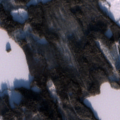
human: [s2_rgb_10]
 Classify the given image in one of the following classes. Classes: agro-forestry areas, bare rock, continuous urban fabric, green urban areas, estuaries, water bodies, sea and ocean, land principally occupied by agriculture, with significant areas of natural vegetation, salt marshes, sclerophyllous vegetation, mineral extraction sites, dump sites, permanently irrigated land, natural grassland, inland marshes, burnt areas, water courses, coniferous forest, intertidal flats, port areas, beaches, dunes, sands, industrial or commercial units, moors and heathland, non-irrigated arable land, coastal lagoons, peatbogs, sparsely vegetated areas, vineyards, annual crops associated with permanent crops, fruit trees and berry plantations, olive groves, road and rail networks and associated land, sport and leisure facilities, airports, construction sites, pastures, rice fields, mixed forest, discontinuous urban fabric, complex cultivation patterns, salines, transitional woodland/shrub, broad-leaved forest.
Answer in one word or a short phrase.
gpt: land principally occupied by agriculture, with significant areas of natural vegetation, coniferous forest, mixed forest, water bodies